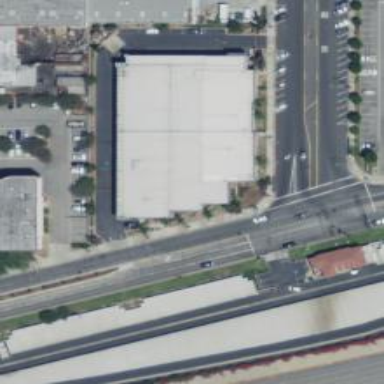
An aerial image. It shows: Warehouse building.